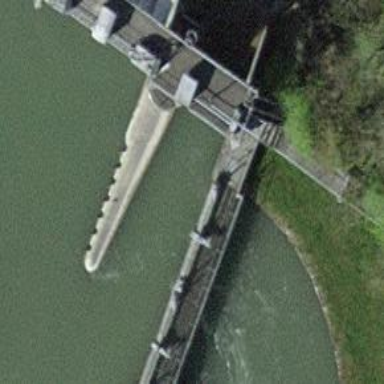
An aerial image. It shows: Weir along the waterway.